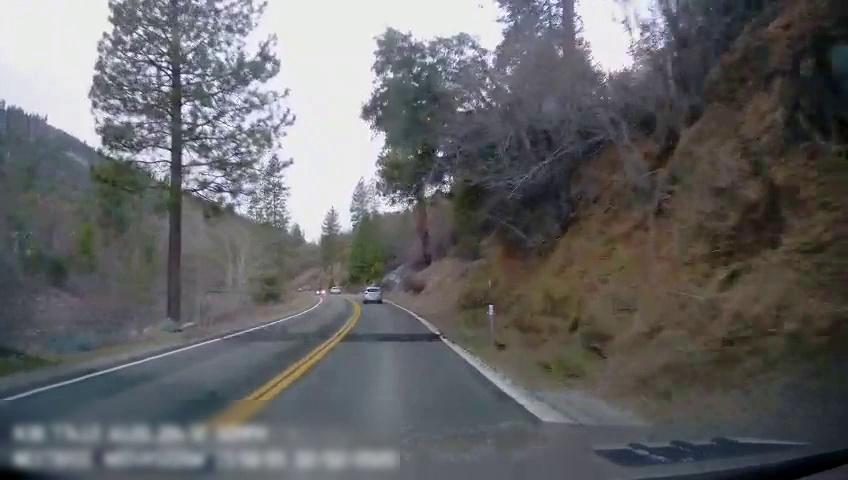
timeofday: Day
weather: Cloudy
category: Drivable Space
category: Vehicles | Car
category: Vehicles | SUV
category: Lanes | Current Lane
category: Lanes | Current Lane
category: Lanes | Opposite Lane